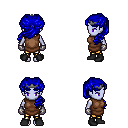
a pixel art fantasy rpg character, female body template, dark elf, purple skin, brown tunic, gold greaves, blue princess hairstyle, iron tiara, metal gloves, black shoes, four views (front, back, left, right), 2x2 character sprite sheet, small pixel art, hard edges, no anti-aliasing